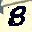
Label: 8